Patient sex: M
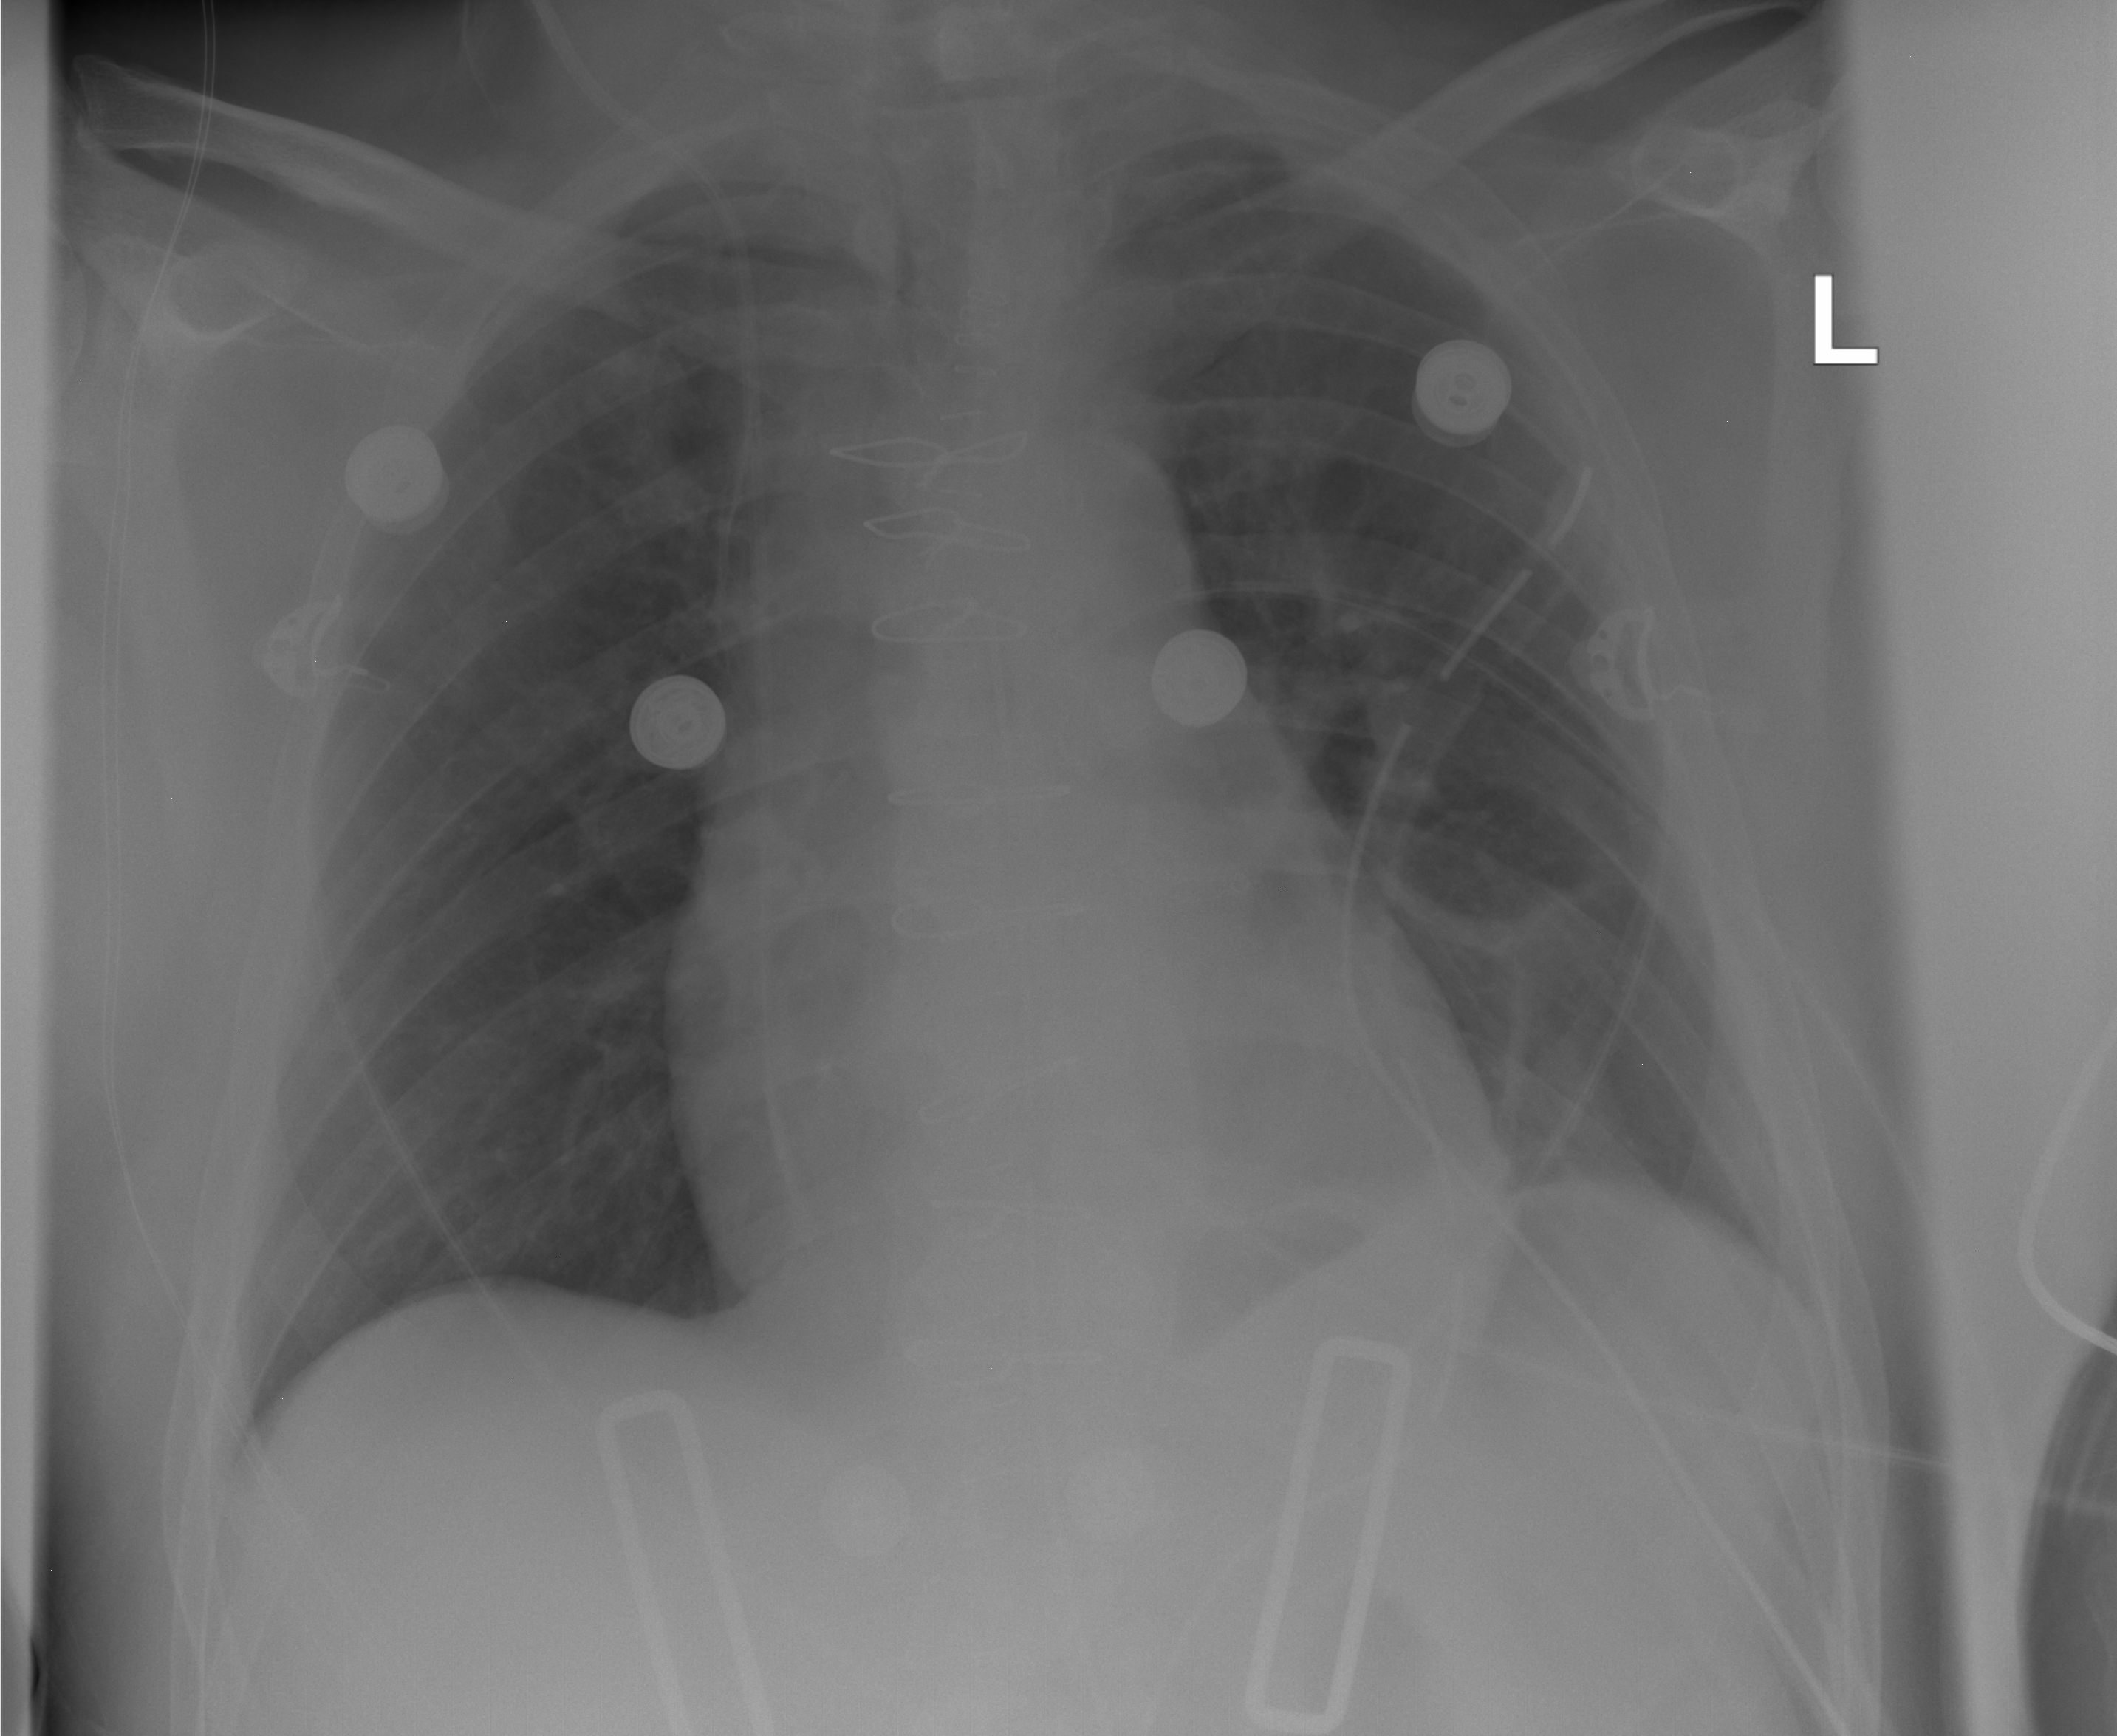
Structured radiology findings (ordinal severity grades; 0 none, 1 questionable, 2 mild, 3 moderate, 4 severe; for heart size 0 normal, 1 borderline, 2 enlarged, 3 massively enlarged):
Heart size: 2
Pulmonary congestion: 0
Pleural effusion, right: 0
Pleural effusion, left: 0
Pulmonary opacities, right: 0
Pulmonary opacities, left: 0
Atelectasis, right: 0
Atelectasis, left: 2